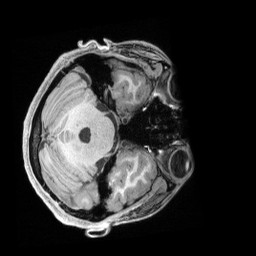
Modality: T1w
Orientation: axial
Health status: healthy
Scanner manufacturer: siemens
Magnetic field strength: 3 T
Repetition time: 2.4 s
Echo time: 0.00201 s